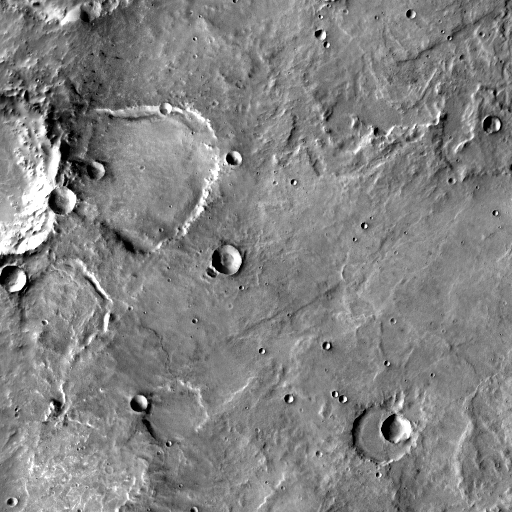
Crater classes present: Background, Other, Buried